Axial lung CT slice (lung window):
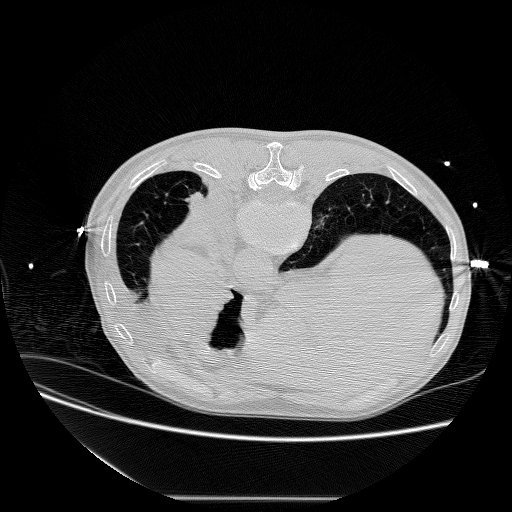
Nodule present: no